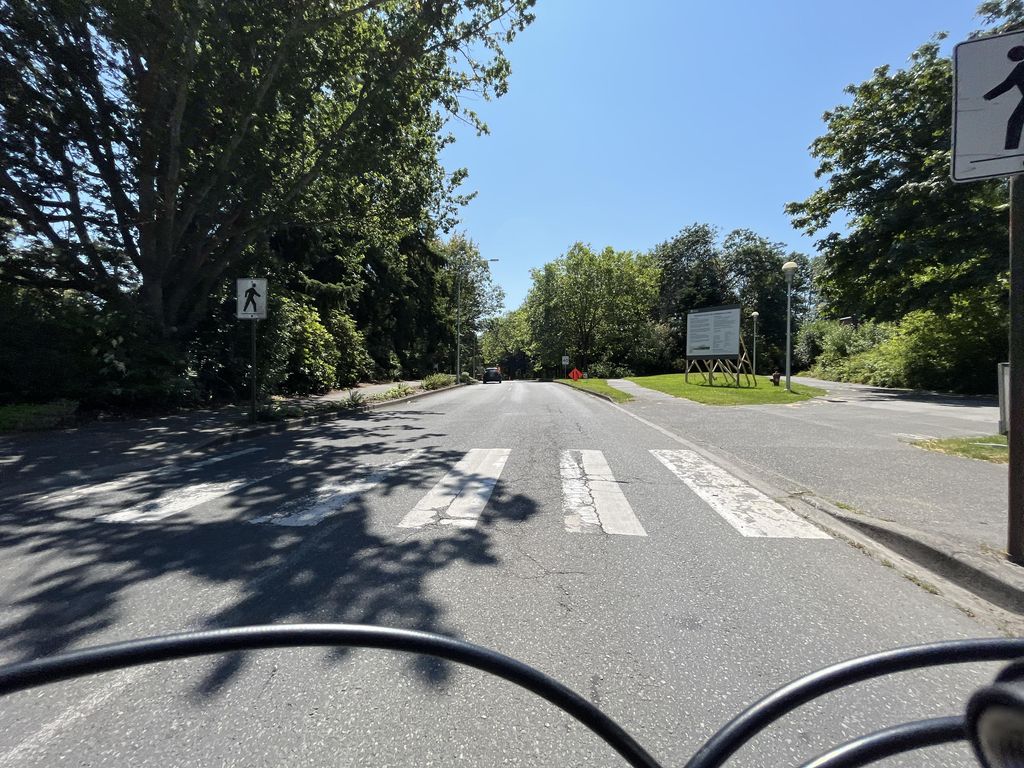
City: victoria